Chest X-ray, PA view. Patient: 64 years old, sex M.
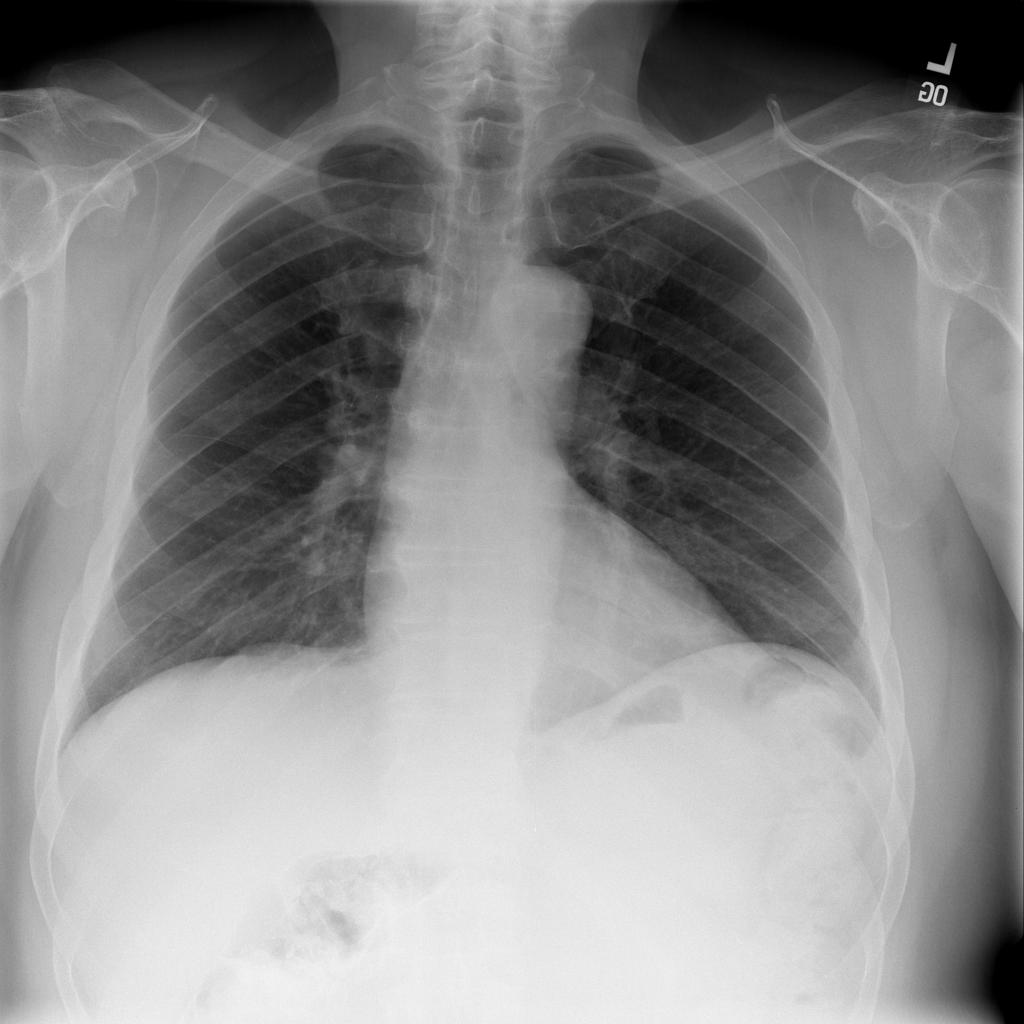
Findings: No Finding